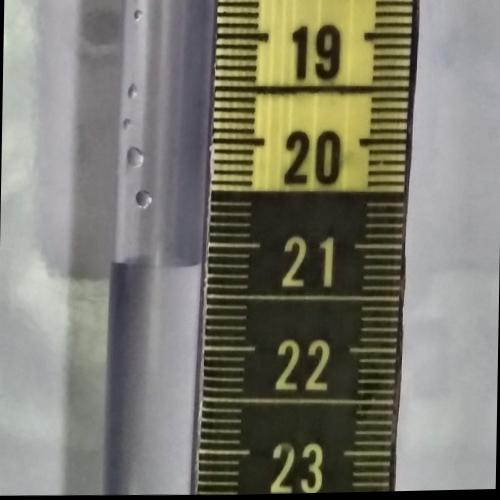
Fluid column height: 21.2 cm